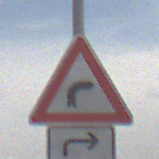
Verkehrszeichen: KurveRechts
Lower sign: RichtungsangabeDurchPfeile5
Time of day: Midday
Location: Outdoor (Nature)
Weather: PartlyCloudy
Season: NotSpecified
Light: Natural